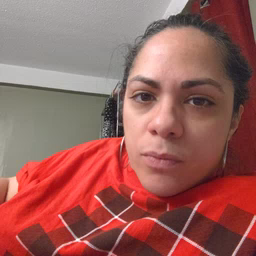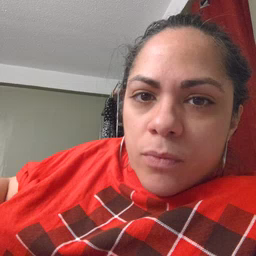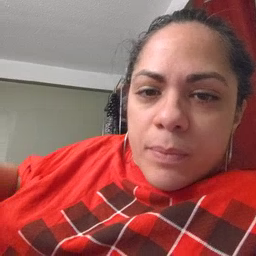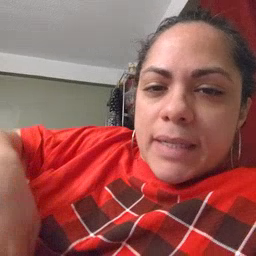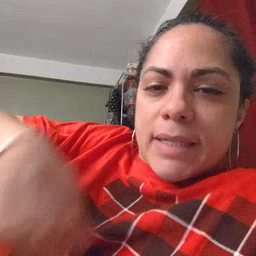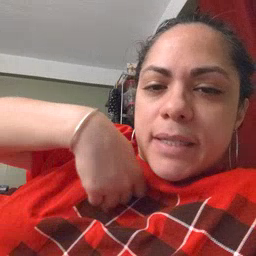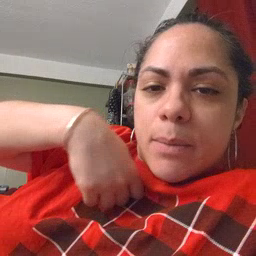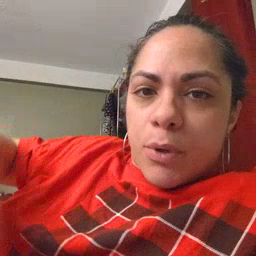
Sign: zipper